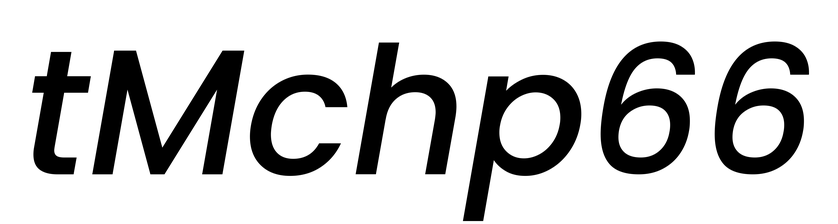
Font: Poppins-MediumItalic